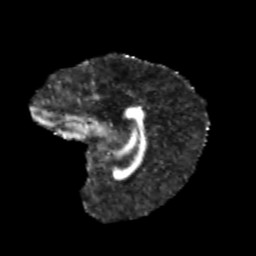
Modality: FA
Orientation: sagittal
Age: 13
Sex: female
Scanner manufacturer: siemens
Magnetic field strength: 3 T
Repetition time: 3.8 s
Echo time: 0.07 s